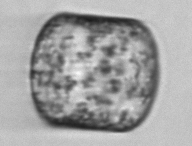
Label: Lauderia_annulata